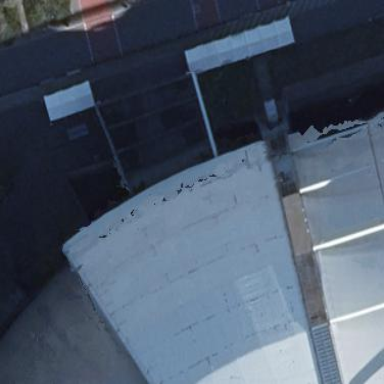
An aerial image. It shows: View of roof of building.